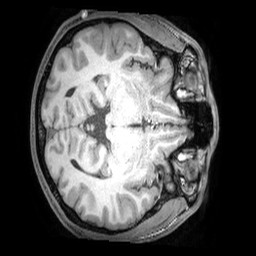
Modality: T1w
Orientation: axial
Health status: healthy
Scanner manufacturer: philips
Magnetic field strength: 3 T
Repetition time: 0.007364 s
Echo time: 0.00328 s